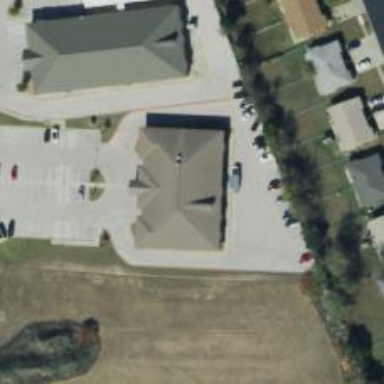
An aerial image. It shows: Healthcare clinic.